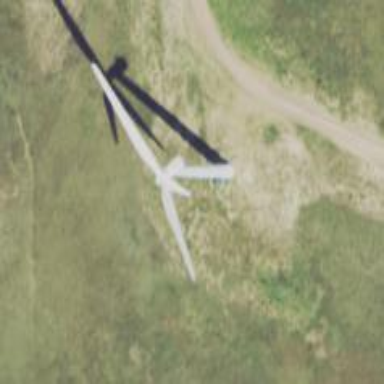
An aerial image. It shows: Wind generator using wind turbines of horizontal axis.